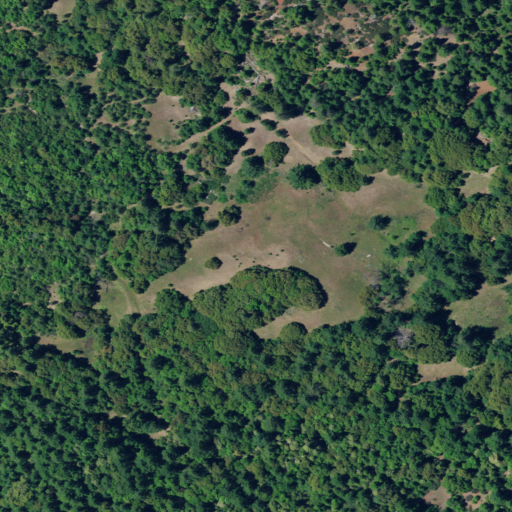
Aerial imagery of plain(s) in California named Hiltabidels Opening containing evergreen forest, shrub, open development, and mixed forest